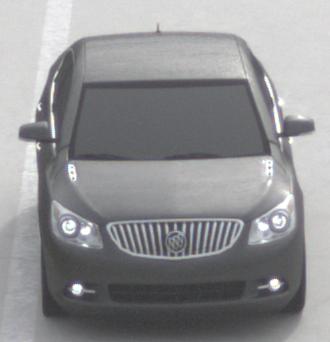
Make: Buick
Model: LaCrosse
Detailed model: Gen. 2
Model produced from: 2009
Model produced until: 2016
Doors: 4
Color: gray
Road condition: dry road
Daytime: morning or afternoon
Contrast: low contrast